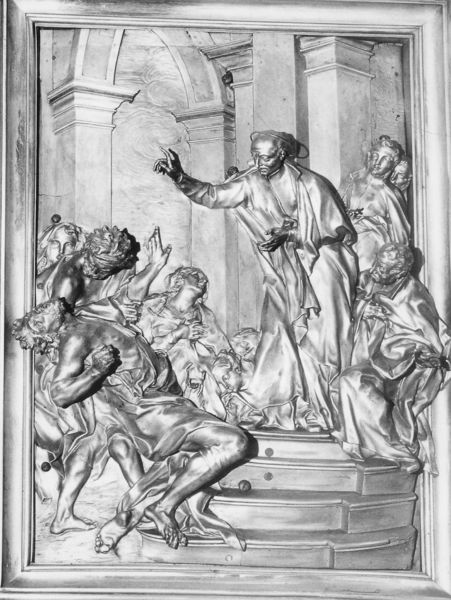
Titel: Der hl. Iganzio heilt einen Besessenen
Künstler: Angelo de Rossi
Standort: Rom, Il Gesù, Altar des Hl. Ignazio (EU - I - Latium)
Schlagwörter: hand, kopf, körper, mann, umhang, menschen, finger, männer, pfeiler, arm, barock, silber, stehen, tod, kirche, innen, relief, bogen, treppe, treppen, stufen, bronze, zeigen, fallen, jüngling, heiligenschein, christlich, schmerz, flehen, heiliger, tunika, stürzen, sterbend, stiege, glorie, fluch, cola, braock, sünder, mahn